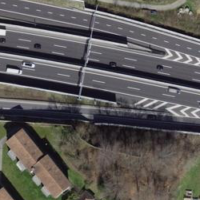
EUNIS habitat code: 57
Species observed at this site:
Milvus milvus